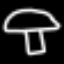
Label: mushroom